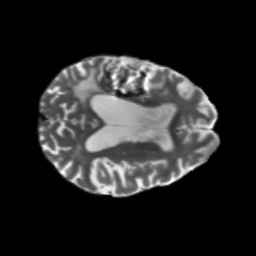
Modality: T2w
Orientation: axial
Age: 68
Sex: male
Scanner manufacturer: siemens
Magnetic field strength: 3 T
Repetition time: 5.25 s
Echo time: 0.08 s